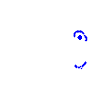
Particle: pion